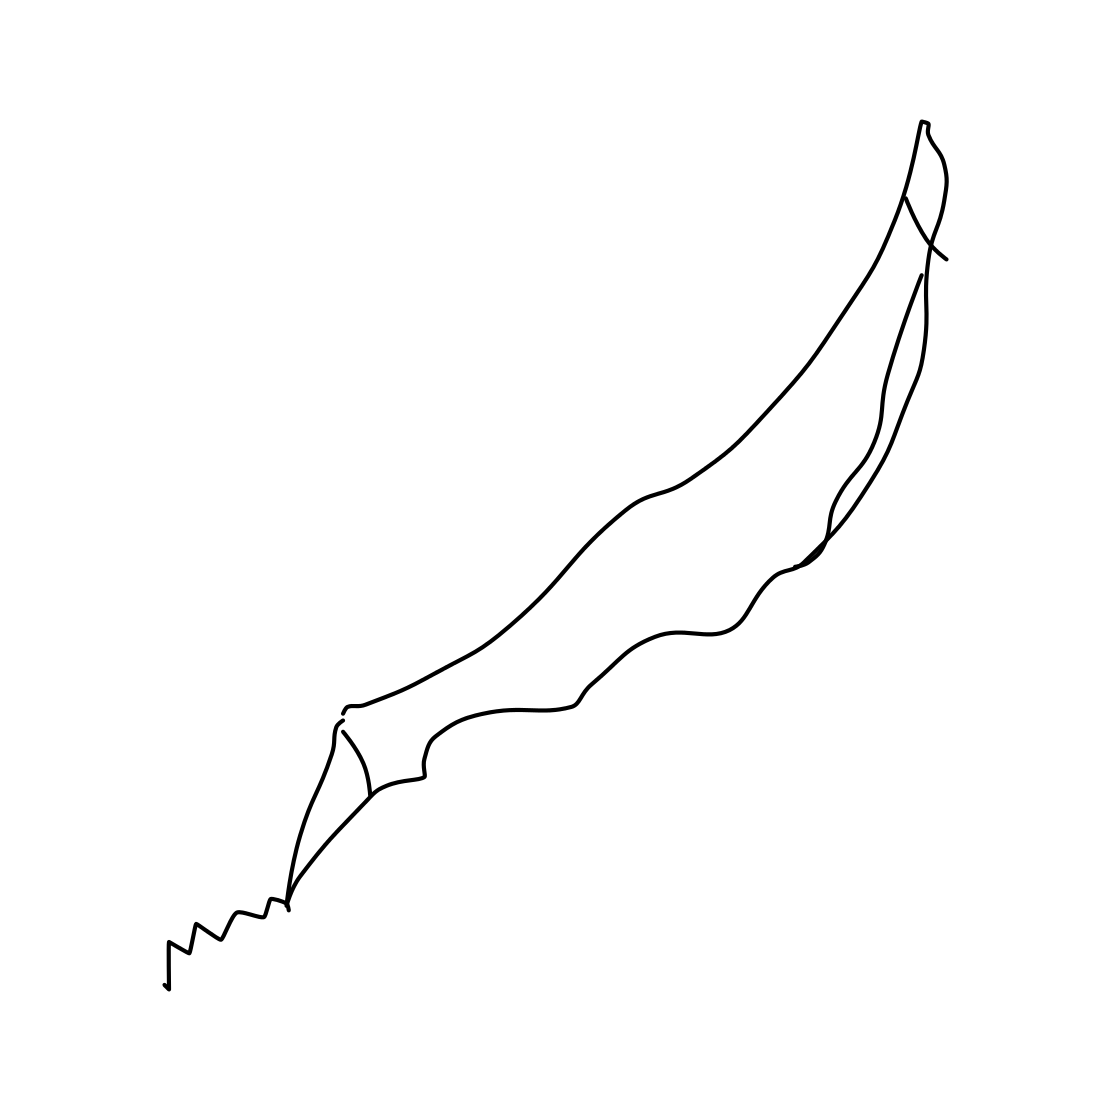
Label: pen